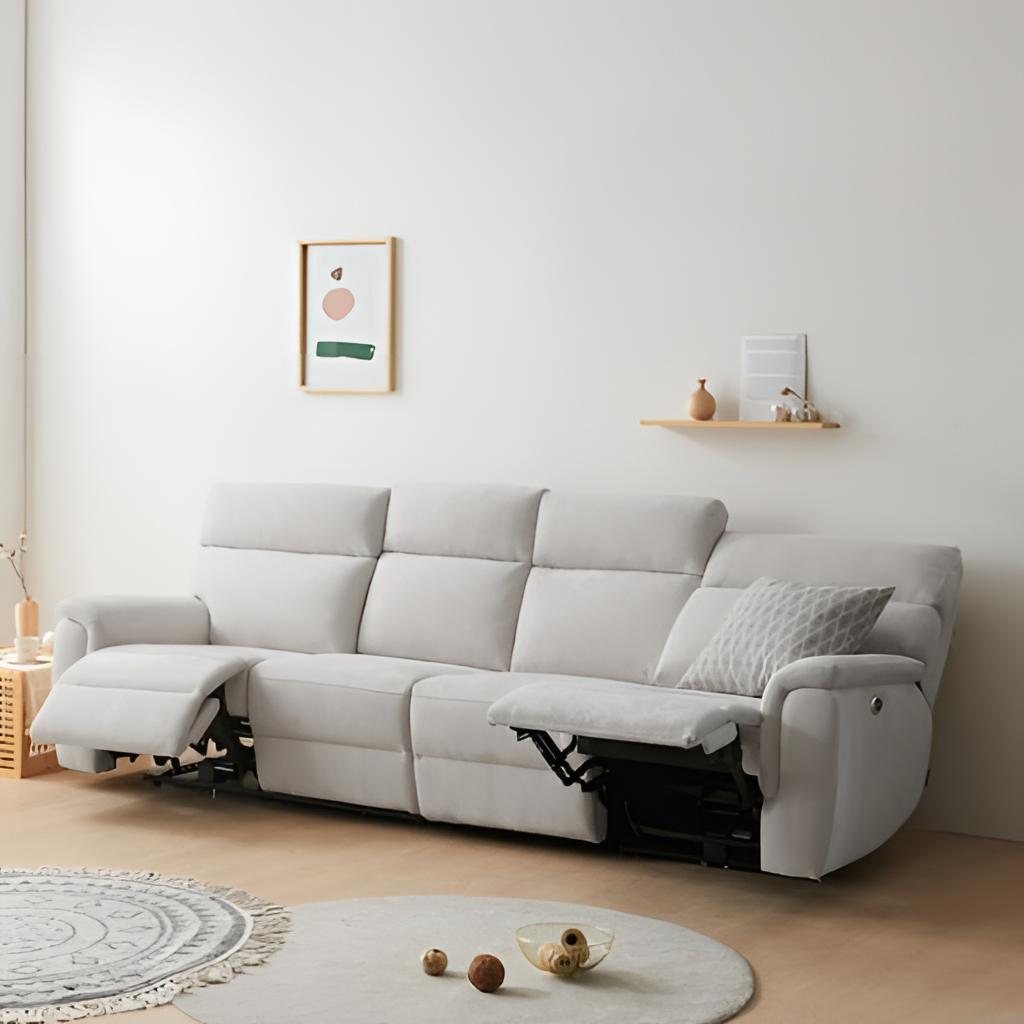
living room, gray leather sectional sofa, wood flooring, with plank pattern, paint wallpaper, with solid pattern, contemporary